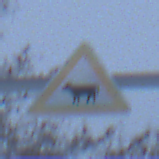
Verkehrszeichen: ViehtriebRechts
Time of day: Midday
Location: Outdoor (Nature)
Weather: Overcast
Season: Winter
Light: Natural